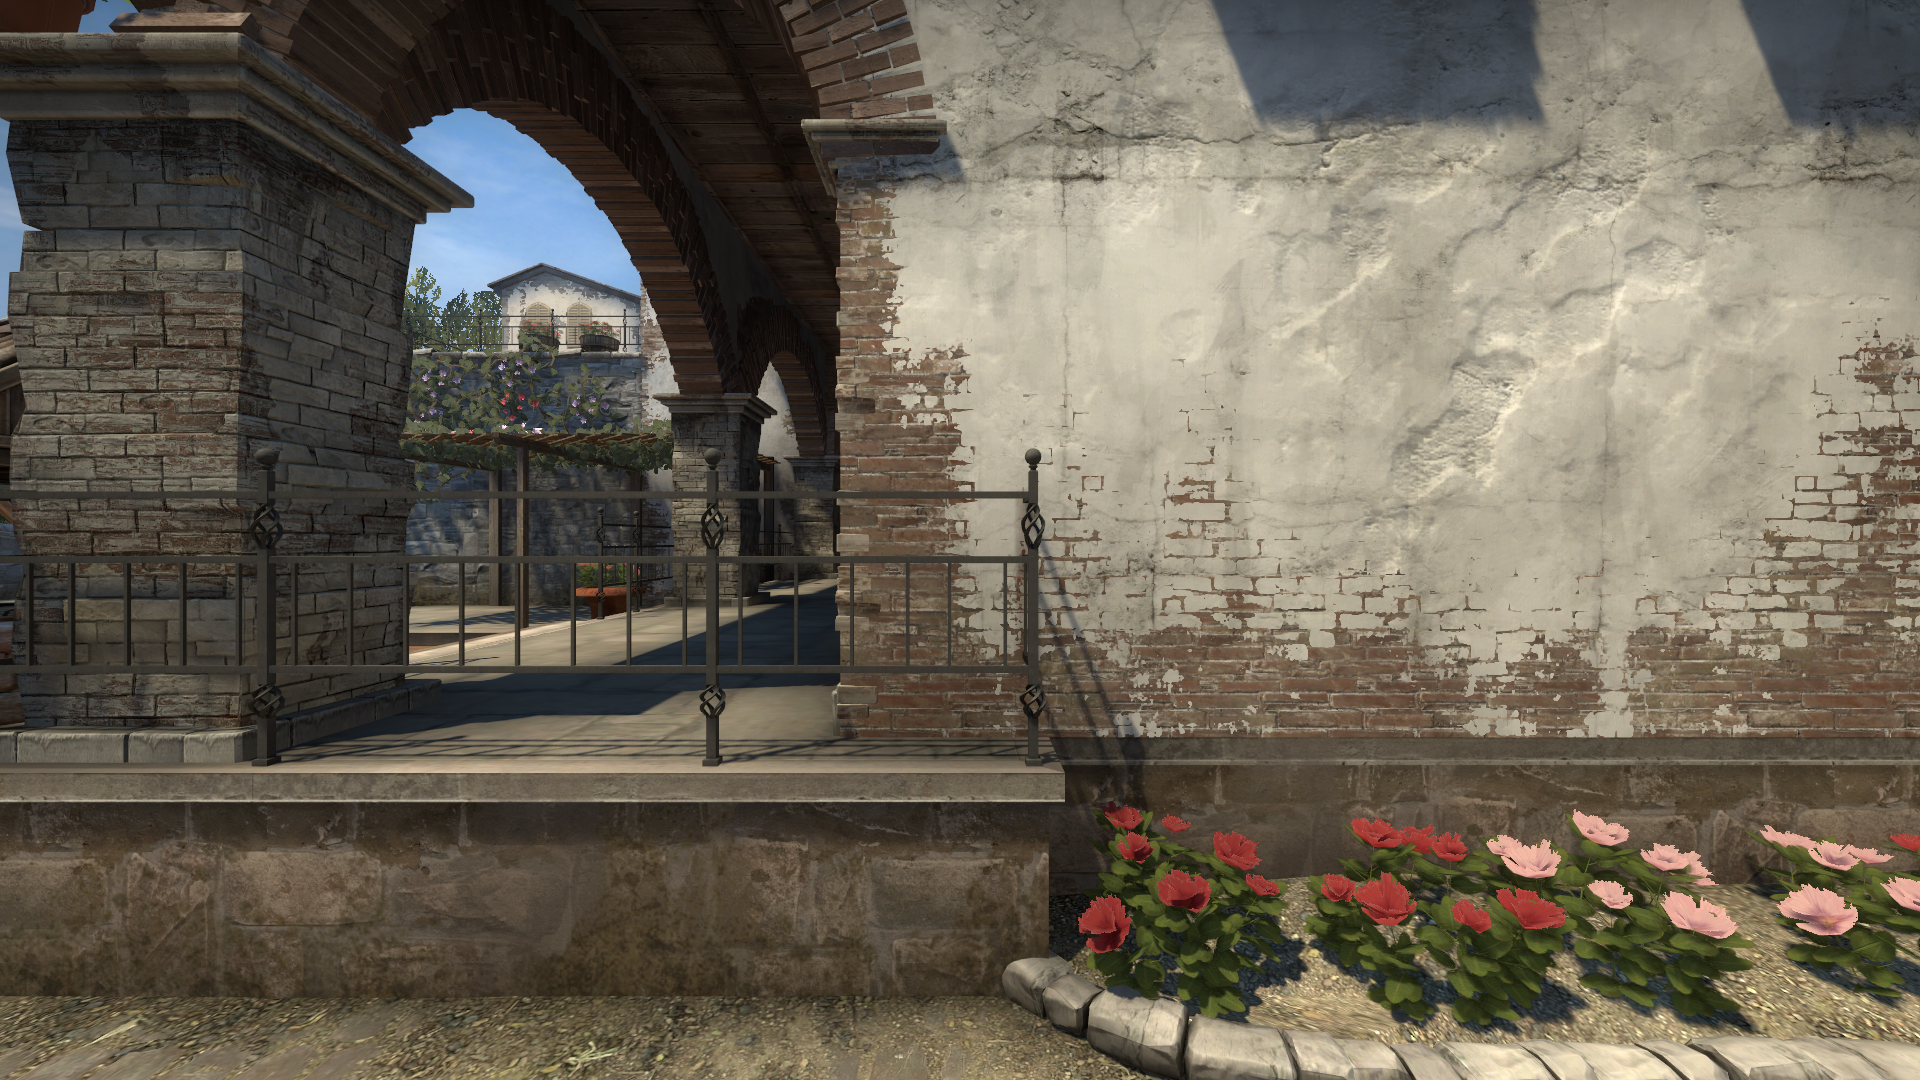
Map: de_inferno